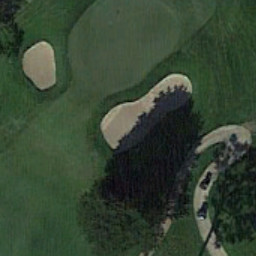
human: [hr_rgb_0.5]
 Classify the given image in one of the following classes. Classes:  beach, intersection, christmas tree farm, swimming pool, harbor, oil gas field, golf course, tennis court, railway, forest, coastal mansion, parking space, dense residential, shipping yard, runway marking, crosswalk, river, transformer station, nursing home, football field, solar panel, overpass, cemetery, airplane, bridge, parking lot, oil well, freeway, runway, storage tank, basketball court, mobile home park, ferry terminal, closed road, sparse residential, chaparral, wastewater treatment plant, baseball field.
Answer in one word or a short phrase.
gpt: golf course